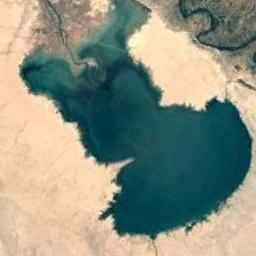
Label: lake